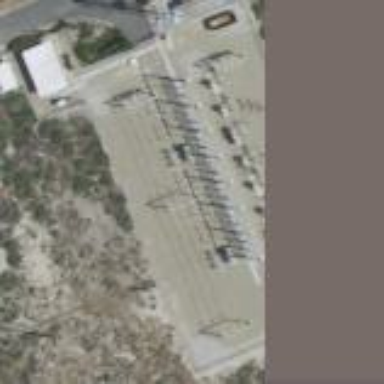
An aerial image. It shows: Subtransmission power substation.